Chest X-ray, PA view. Patient: 20 years old, sex F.
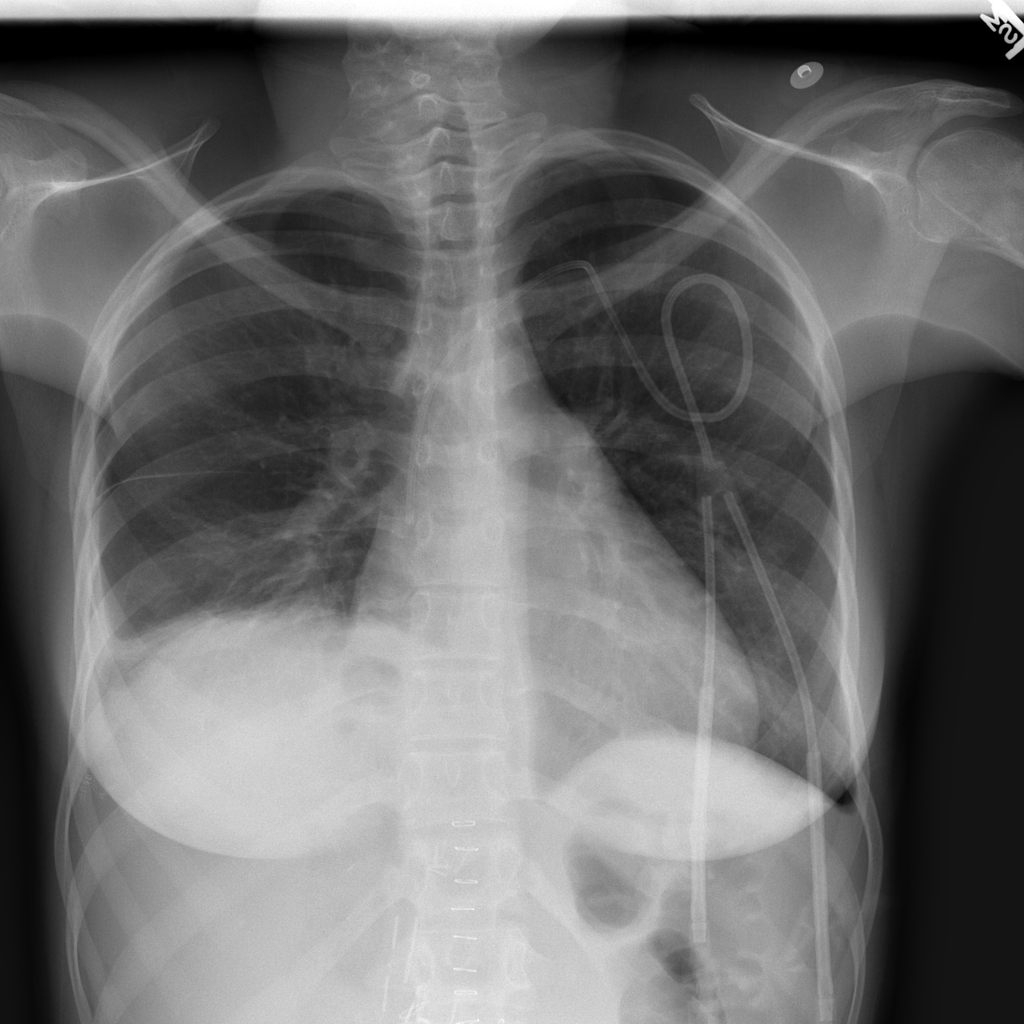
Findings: Effusion